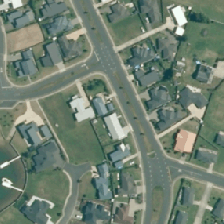
Land cover: urban_build_up